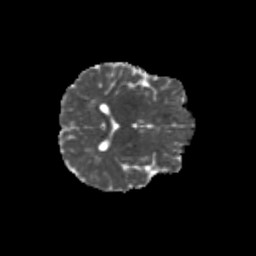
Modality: MD
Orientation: axial
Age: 10
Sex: male
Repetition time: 9.5 s
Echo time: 0.089 s